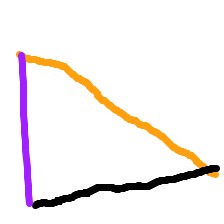
Shape: triangle